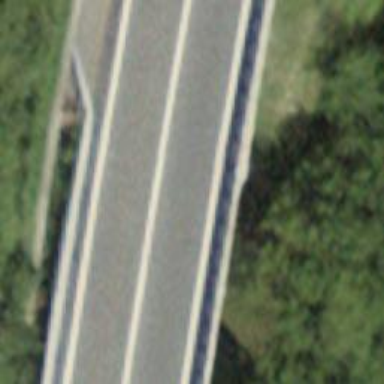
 designed for trunk highway and motorroad."